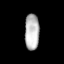
Tissue: lung
Cell type: Smooth muscle cells
Senescence score: 0.588
Nuclear area (px): 508
Mean DAPI intensity: 185.516